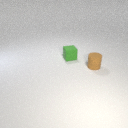
small green rubber cube to the left of small brown rubber cylinder